Question: how do programs communicate with the micro kernel/monolithic kernel/exo kernel?

I have read many books that show as in the picture, that monolithic kernels communicates with the program through the system call table/filesystem layer.
But how do micro kernels and exo kernel communicate with the program?
does the base of the micro kernel talk directly with the program and , then the micro kernel communicates with the servers?
Update:
I found this answered it quite nicely
Client-Server or Microkernel Operating System The advent of new concepts in operating system design, microkernel, is aimed at migrating traditionalservices of an operating system out of the monolithic kernel into the user-level process. The idea is todivide the operating system into several processes, each of which implements a single set of services -for example, I/O servers, memory server, process server, threads interface system. Each server runs inuser mode, provides services to the requested client. The client, which can be either another operatingsystem component or application program, requests a service by sending a message to the server. AnOS kernel (or microkernel) running in kernel mode delivers the message to the appropriate server; theserver performs the operation; and microkernel delivers the results to the client in another message
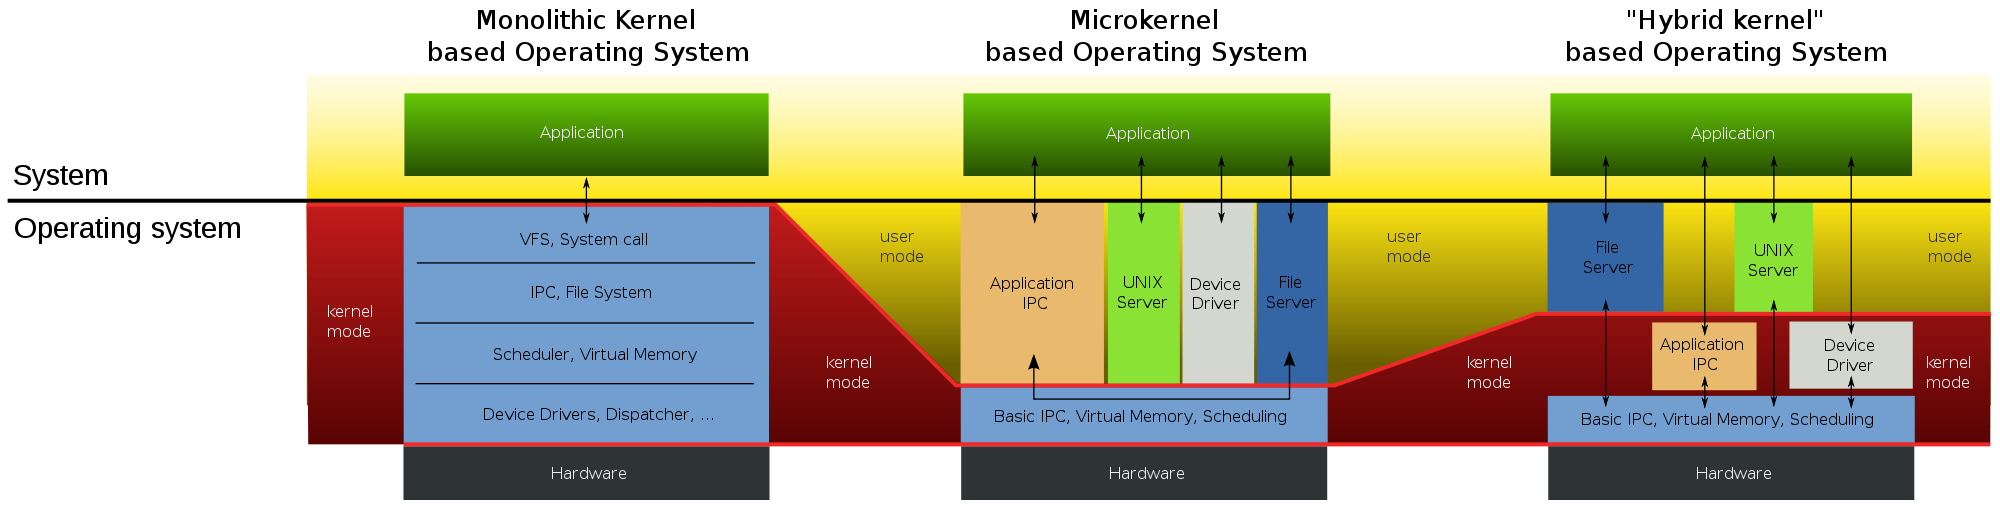
Answer: System calls are the main way of communicating with both monolithic and micro kernels. Using system calls interface kernel may provide numerous IPC methods (such as signals, shared memory, message passing). Due to the nature of microkernels IPC is usually the most important part of such kernel and is used to allow programs to communicate with the servers.
In other words, there are system calls that allow programs to make requests to kernel. Kernel provides some IPC methods that allow programs to communicate with each other including servers in microkernel-based operating systems.